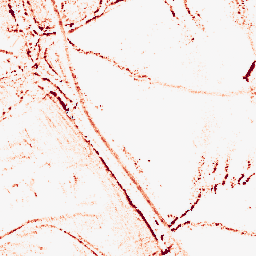
Category: morphological
Decomposition family: morphological_square
Decomposition parameters: operation: opening
size: 5
Upsampling method: quintic
Upsampling parameters: scale: 4
Upsampling scale: 4